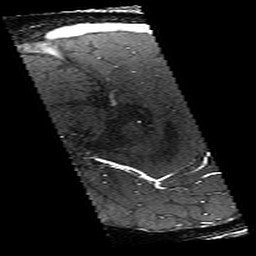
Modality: angio
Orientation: sagittal
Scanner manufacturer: philips
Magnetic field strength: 7 T
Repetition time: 0.024 s
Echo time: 0.00384 s